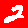
Digit: 2